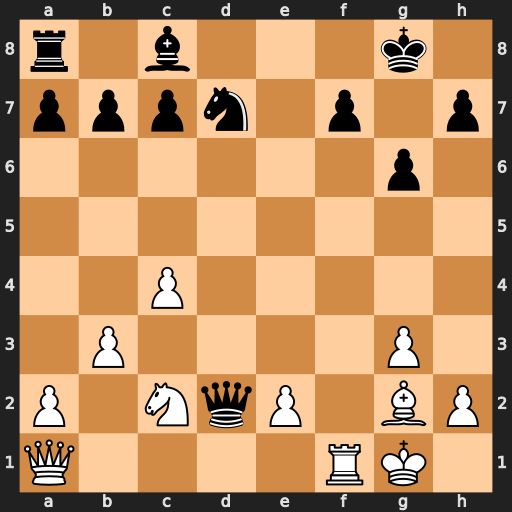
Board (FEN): r1b3k1/pppn1p1p/6p1/8/2P5/1P4P1/P1NqP1BP/Q4RK1
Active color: w
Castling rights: -
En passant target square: -
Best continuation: Bd5 Ne5 Qxe5